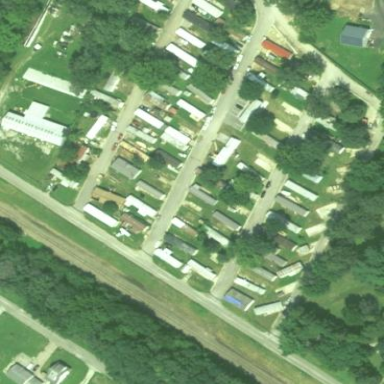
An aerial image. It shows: Residential area designated as trailer park.